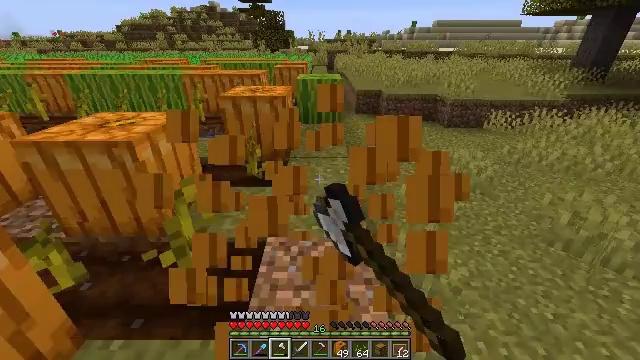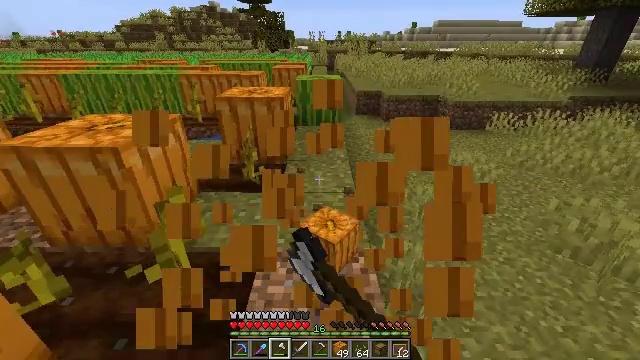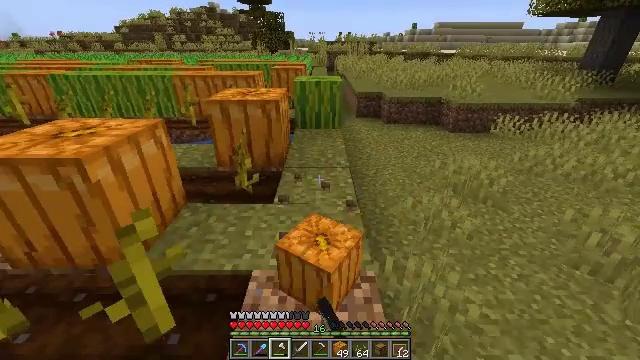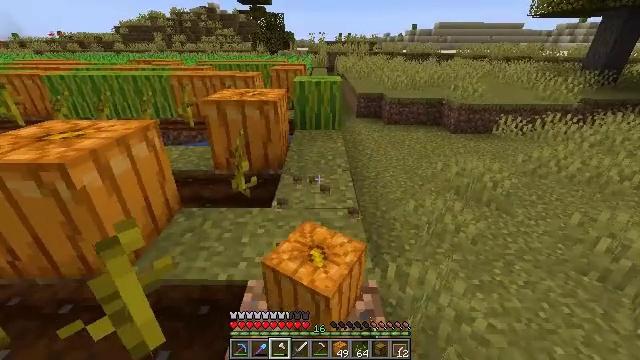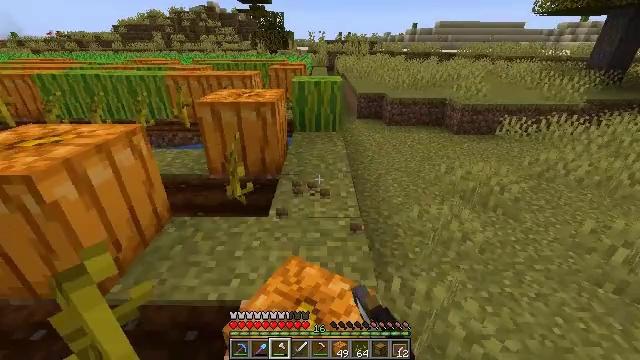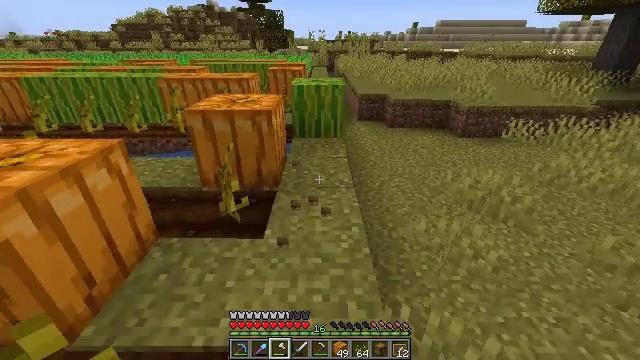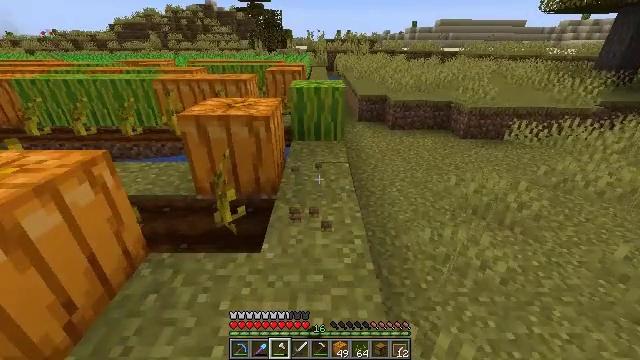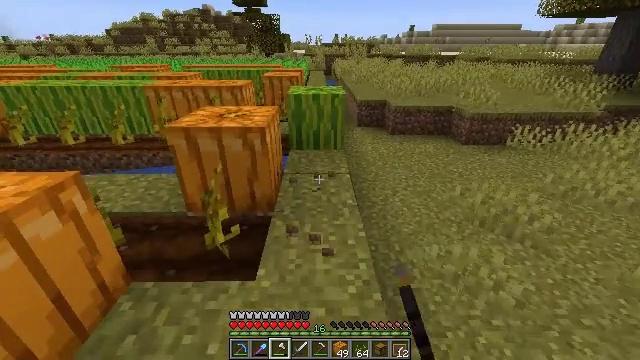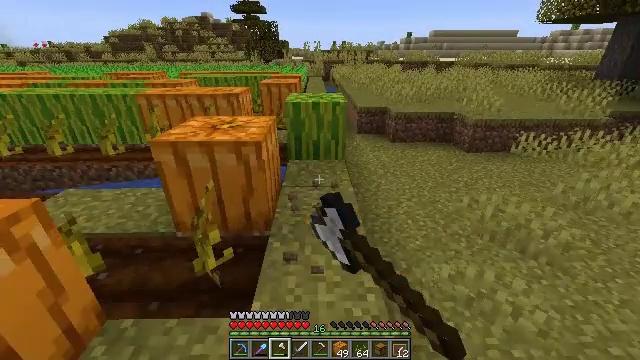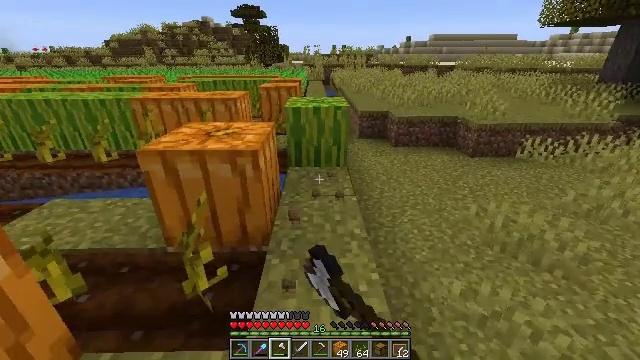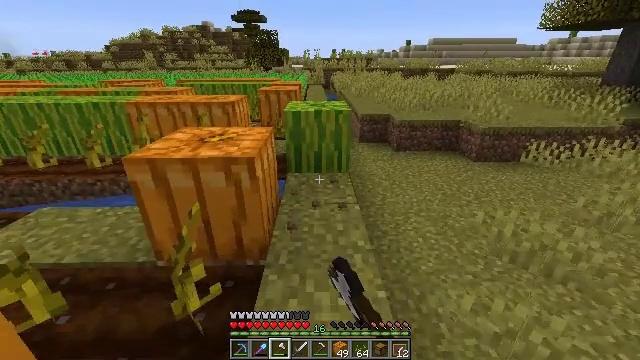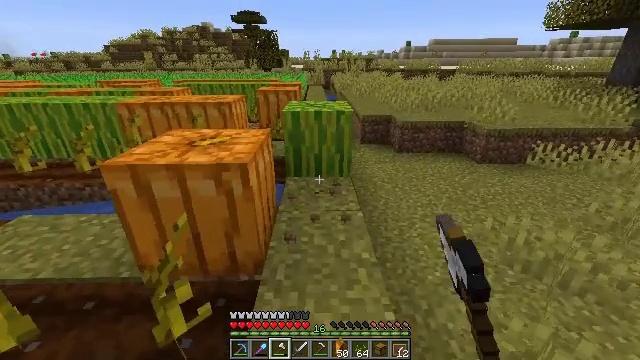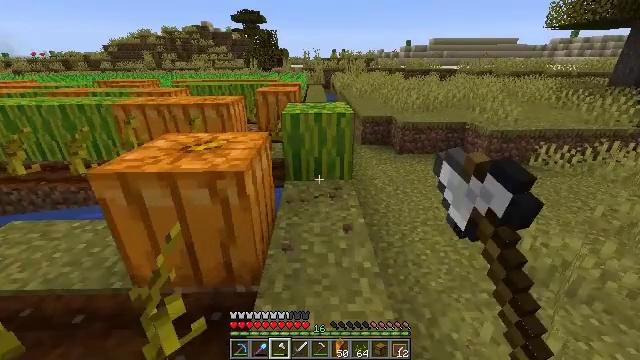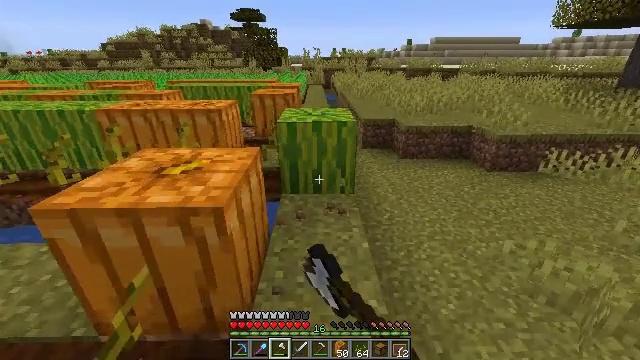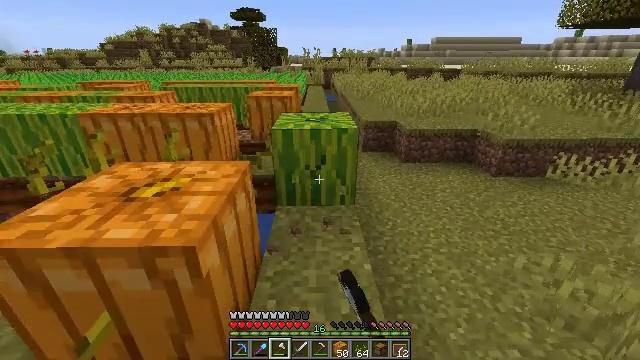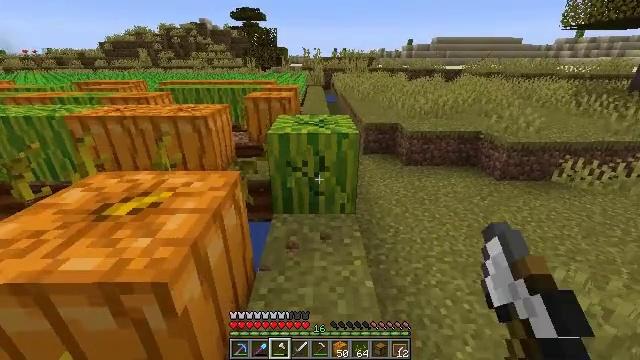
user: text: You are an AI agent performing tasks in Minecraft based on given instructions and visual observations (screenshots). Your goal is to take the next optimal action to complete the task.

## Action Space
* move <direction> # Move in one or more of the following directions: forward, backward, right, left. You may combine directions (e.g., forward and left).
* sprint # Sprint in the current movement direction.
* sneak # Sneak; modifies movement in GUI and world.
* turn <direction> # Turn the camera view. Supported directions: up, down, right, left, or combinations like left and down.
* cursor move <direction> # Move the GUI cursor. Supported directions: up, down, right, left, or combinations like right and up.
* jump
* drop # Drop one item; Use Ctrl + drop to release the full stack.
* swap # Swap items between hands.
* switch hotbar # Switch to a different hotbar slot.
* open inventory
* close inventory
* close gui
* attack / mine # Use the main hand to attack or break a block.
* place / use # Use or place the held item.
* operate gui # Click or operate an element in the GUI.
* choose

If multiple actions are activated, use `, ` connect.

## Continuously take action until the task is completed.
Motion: motion action
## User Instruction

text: Break the melon to get slices.
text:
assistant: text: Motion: move forward, attack / mine
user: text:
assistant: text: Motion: move forward, attack / mine
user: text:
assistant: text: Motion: move forward, attack / mine
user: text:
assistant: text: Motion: move forward, attack / mine
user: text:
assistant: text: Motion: move forward, attack / mine
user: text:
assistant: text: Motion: move forward, attack / mine
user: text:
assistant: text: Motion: move forward, attack / mine
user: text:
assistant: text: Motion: move forward, turn up, attack / mine
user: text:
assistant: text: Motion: move forward, attack / mine
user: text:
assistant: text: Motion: move forward, attack / mine
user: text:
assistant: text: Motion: move forward, attack / mine
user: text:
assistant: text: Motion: move forward, attack / mine
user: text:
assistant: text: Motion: move forward, attack / mine
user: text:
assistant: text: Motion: move forward, attack / mine
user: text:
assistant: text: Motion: move forward, attack / mine
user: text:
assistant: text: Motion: move forward, attack / mine
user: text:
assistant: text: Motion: move forward, attack / mine
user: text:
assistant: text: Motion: move forward, attack / mine
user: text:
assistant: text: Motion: move forward, attack / mine
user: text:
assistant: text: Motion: move forward, attack / mine
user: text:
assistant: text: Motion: move forward, attack / mine
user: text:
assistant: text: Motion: move forward, attack / mine
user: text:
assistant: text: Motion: attack / mine